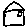
Label: house